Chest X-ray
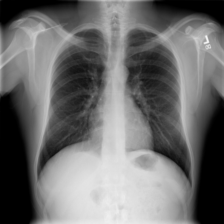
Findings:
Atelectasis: negative
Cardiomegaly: negative
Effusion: negative
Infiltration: negative
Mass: negative
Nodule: negative
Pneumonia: negative
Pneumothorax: negative
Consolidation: negative
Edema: negative
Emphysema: negative
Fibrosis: negative
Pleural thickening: negative
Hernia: negative